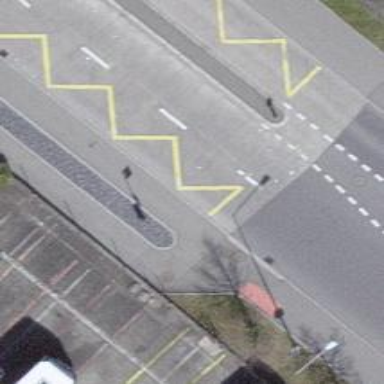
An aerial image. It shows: Asphalt platform for public transport.